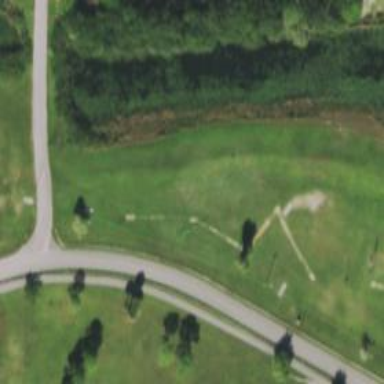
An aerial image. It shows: Disc golf basket.